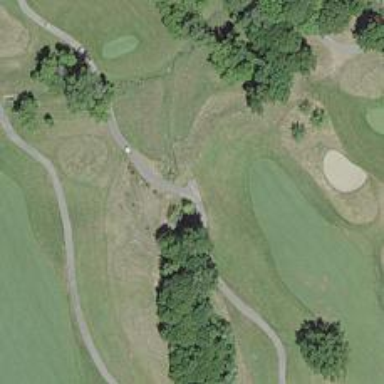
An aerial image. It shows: Path bridge over golf course.